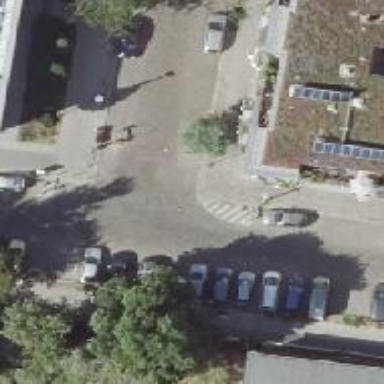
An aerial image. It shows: Unmarked crossing on footway.